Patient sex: M
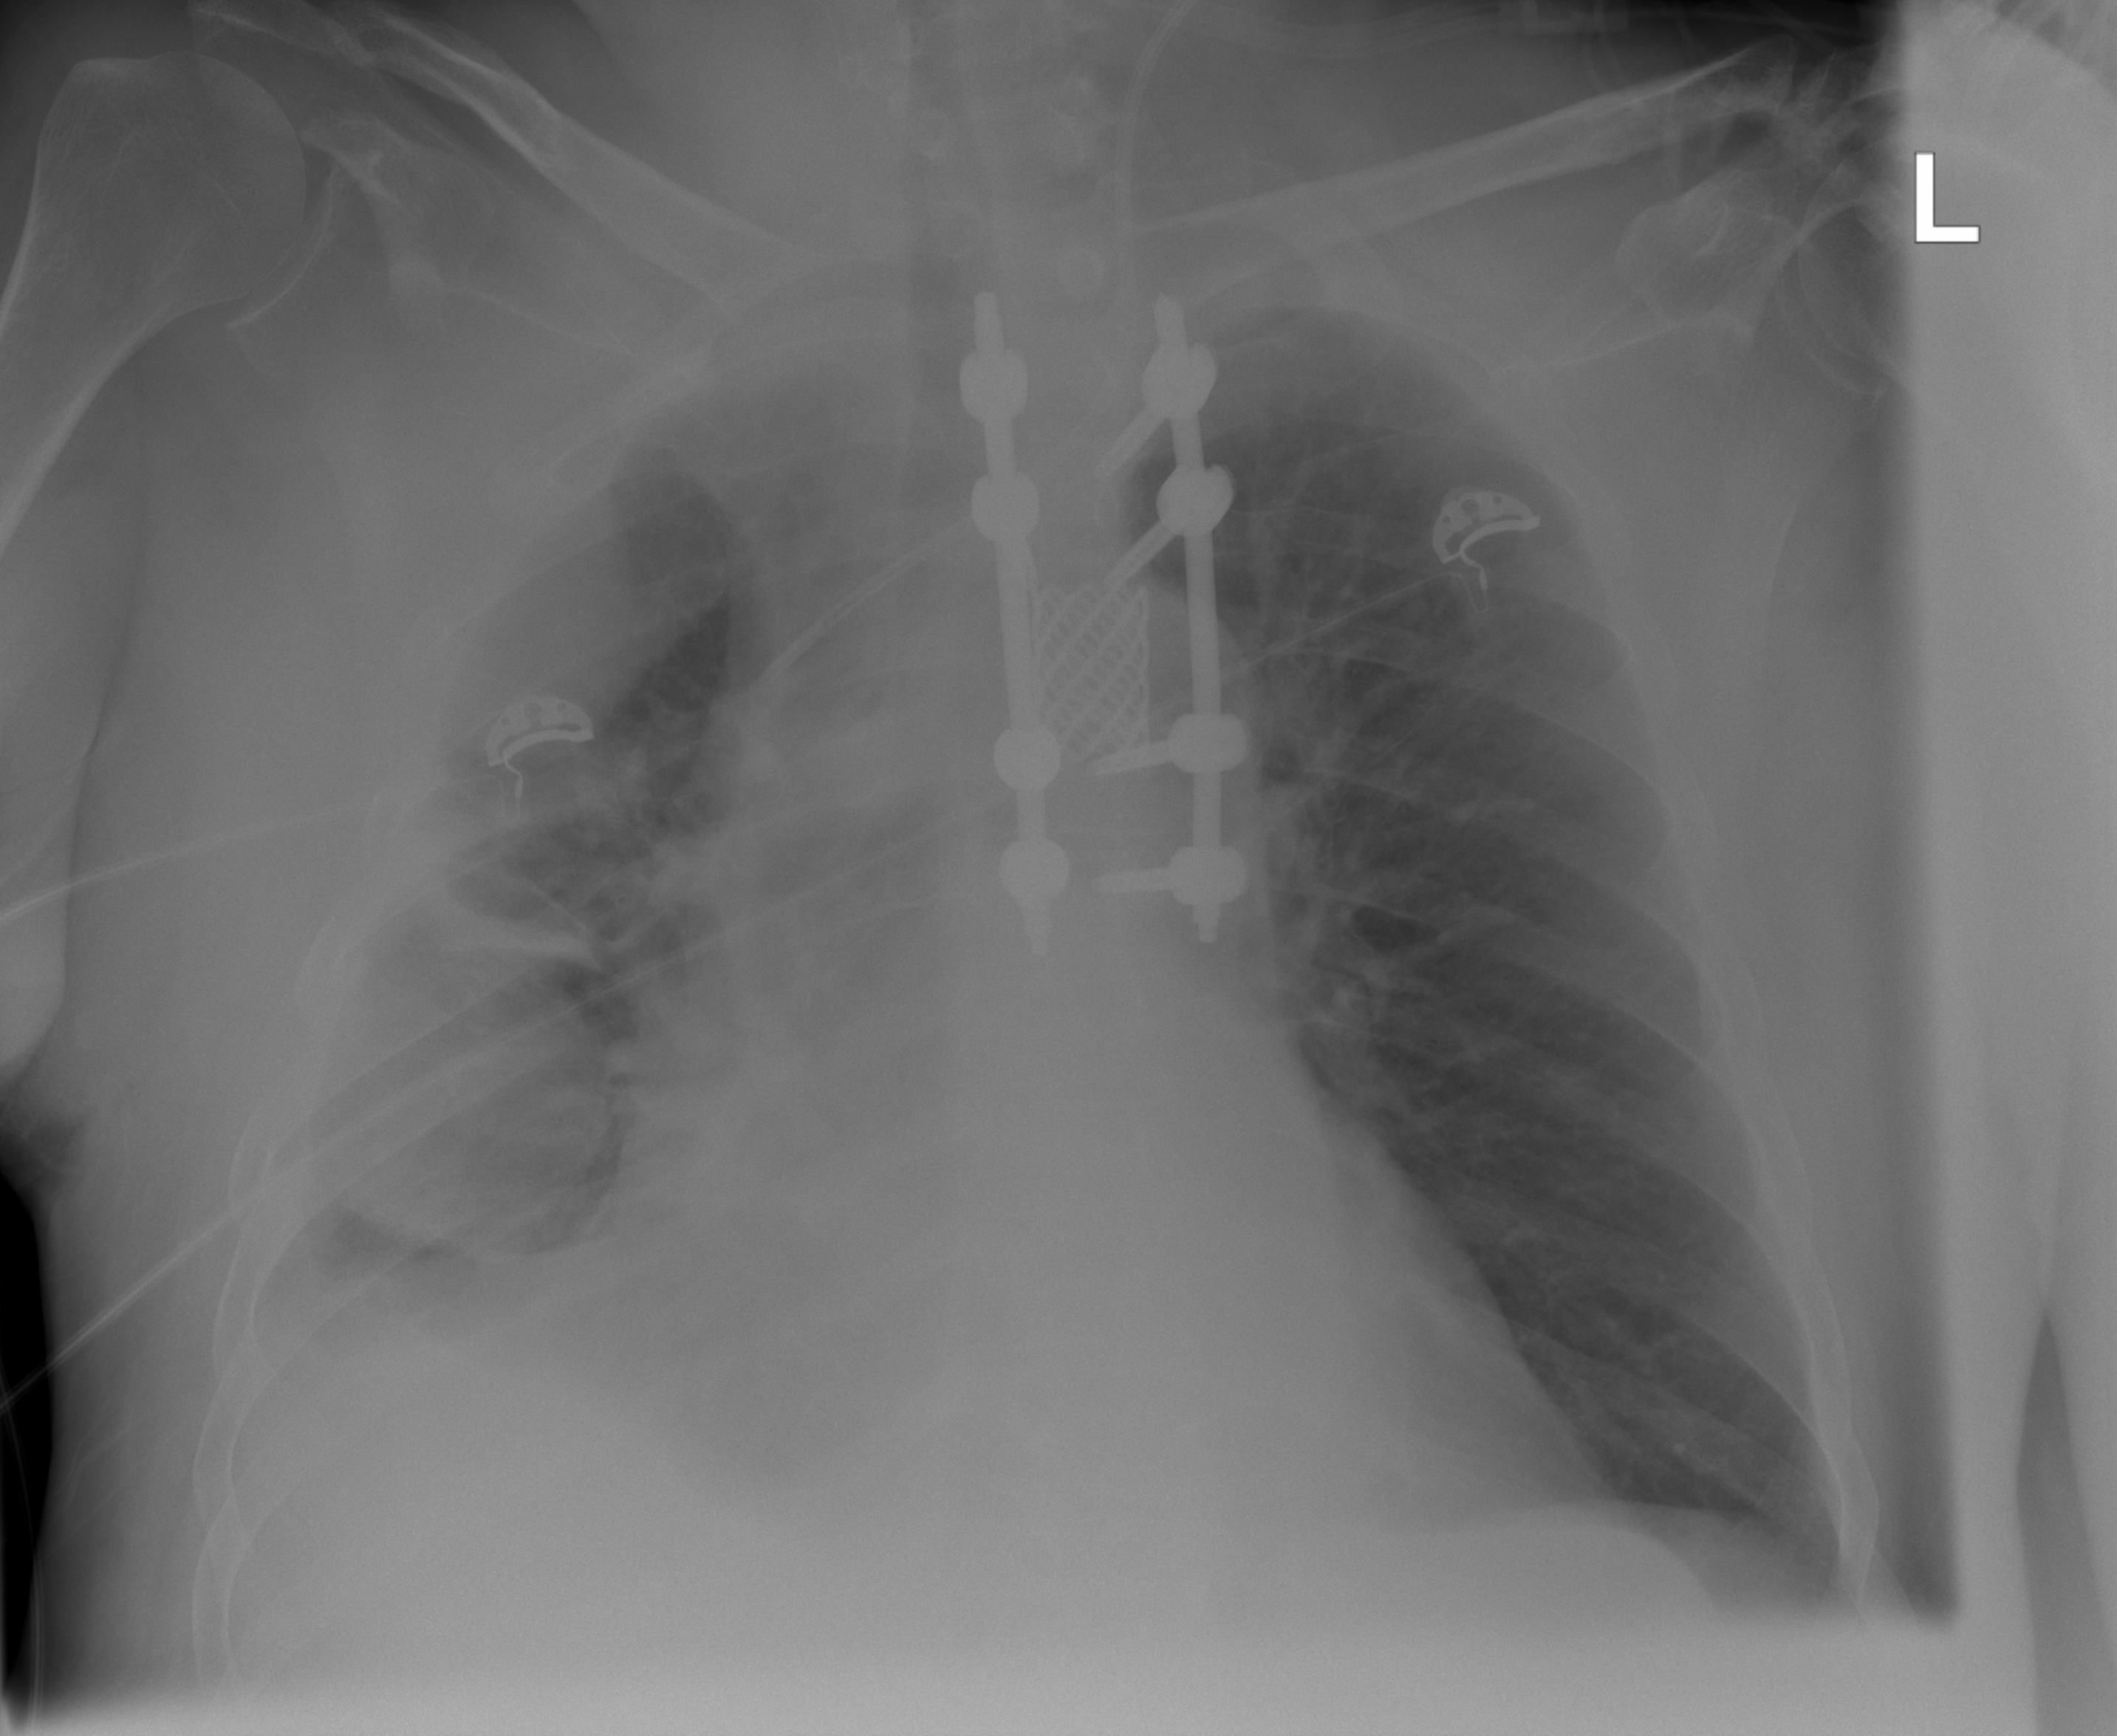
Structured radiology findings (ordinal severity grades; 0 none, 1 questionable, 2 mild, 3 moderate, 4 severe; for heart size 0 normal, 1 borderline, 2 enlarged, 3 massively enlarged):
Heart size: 2
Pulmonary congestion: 0
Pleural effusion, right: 2
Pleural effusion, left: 0
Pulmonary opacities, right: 0
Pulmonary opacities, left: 0
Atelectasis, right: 3
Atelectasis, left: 0